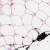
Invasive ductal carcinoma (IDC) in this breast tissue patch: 0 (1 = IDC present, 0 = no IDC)